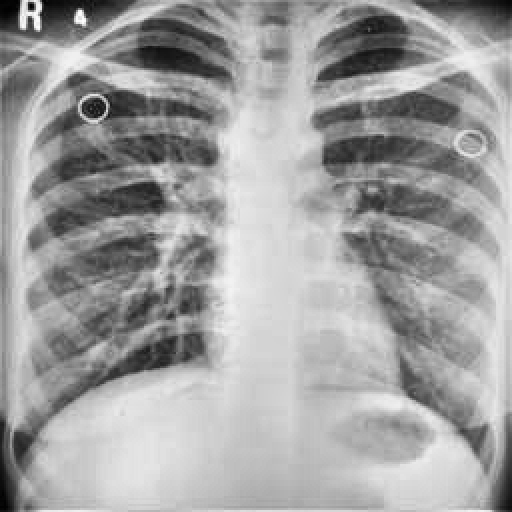
Finding: TUBERCULOSIS